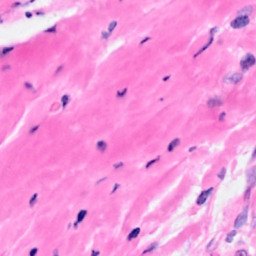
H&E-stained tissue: Breast